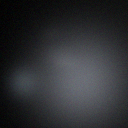
Screen state: off